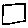
Label: square